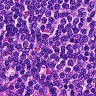
Metastatic tissue present: no